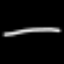
Label: line